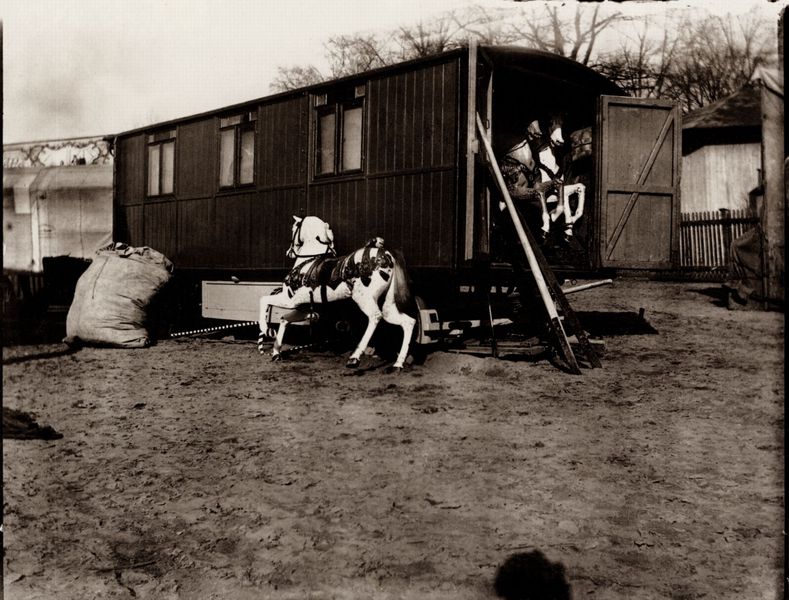
Titel: Karussellpferde
Künstler: Heinrich Zille
Schlagwörter: baum, dunkel, himmel, schatten, weiß, bäume, sand, äste, braun, fenster, holz, schwarz, tür, haus, zaun, erde, hütte, boden, drei, kinder, pferd, pferde, sack, sattel, zaumzeug, türen, zug, hof, latten, winter, platz, sepia, figuren, wagen, leiter, spielen, bretter, foto, fotografie, spiel, offen, schwarz weiss, zirkus, schlamm, photo, stange, abreise, spielzeug, zelt, karussel, karussell, rummel, waggon, ausstattung, wagon, bauwagen, karrussel, kirmes, volksfest, wohnwagen, zirkuswagen, abbau, pferdchen, photogrphie, abteil, holzpferd, hänger, karusselpferd, karusselpferde, zirkuspferd, sandboden, zikus, karrusel, schaustellerwagen, irks, schausteler